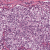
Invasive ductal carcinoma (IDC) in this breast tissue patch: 1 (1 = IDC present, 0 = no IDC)